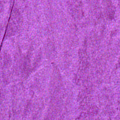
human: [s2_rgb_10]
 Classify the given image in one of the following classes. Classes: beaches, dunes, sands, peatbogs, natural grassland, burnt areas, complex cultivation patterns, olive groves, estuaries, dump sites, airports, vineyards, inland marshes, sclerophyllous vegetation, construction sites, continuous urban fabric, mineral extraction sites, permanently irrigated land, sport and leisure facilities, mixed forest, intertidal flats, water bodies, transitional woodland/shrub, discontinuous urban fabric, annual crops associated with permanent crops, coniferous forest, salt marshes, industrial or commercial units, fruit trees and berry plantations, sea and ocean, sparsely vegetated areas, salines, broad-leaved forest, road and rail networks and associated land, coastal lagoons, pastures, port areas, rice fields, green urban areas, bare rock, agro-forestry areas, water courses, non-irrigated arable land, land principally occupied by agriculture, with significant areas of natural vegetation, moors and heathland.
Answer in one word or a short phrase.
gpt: sea and ocean